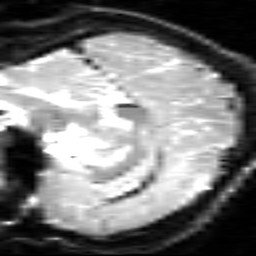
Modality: inplaneT2
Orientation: sagittal
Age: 26
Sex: female